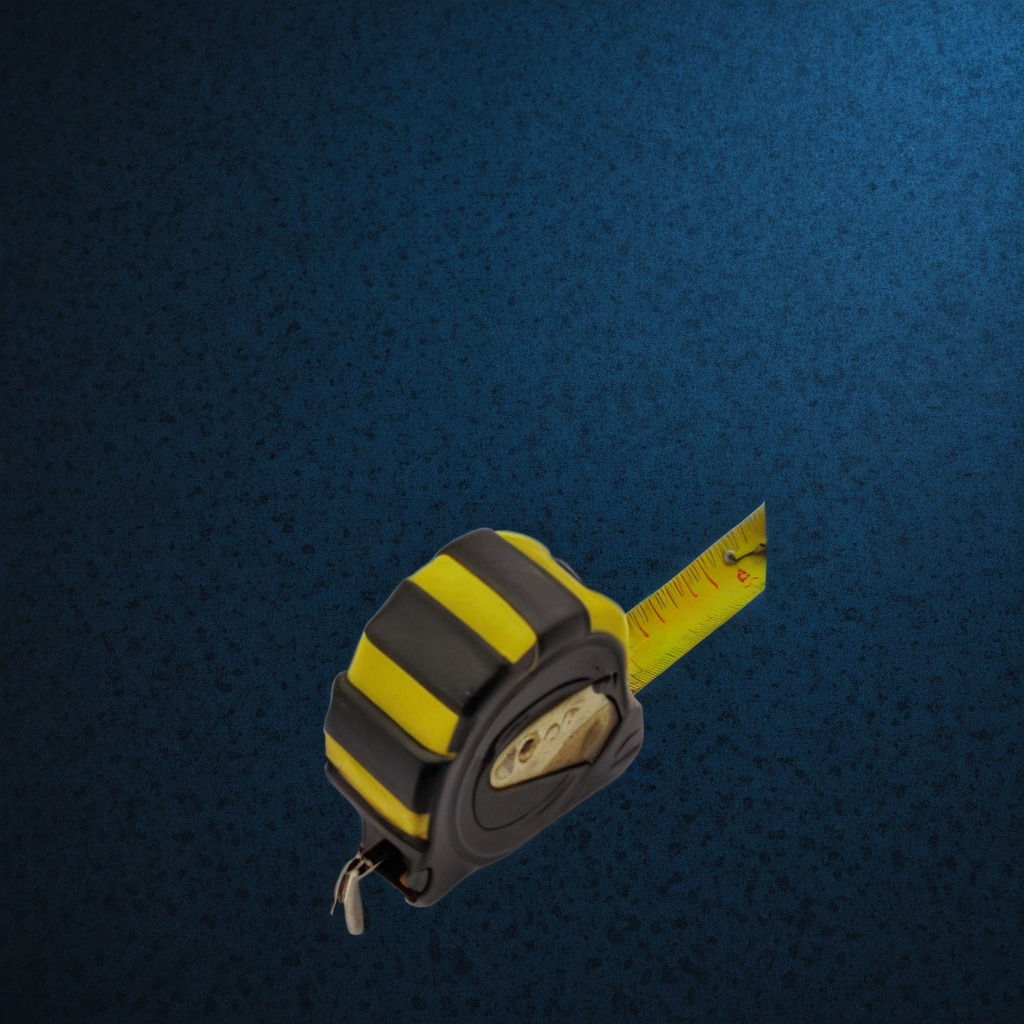
A measuring tape is lying on the clean granite tabletop covered with a blue rubber mat inside a workshop at night dim ambient light soft shadows worn but beneath the mat